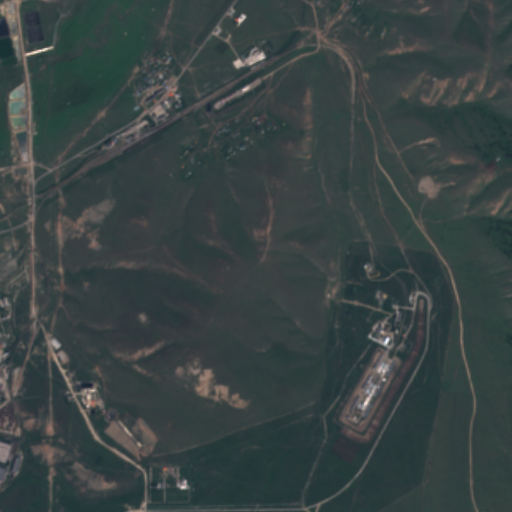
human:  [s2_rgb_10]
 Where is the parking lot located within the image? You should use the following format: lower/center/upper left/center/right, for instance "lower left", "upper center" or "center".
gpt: The parking lot is located in the upper left of the image.
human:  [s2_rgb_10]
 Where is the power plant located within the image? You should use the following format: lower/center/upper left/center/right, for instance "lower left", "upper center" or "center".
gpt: The power plant is located in the lower left of the image.
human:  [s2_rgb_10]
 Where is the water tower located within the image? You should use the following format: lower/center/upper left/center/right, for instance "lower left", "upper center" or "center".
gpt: The water tower is located in the upper left of the image.
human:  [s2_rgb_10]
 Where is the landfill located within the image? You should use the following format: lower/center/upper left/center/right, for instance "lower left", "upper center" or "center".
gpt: There is no landfill in the image.